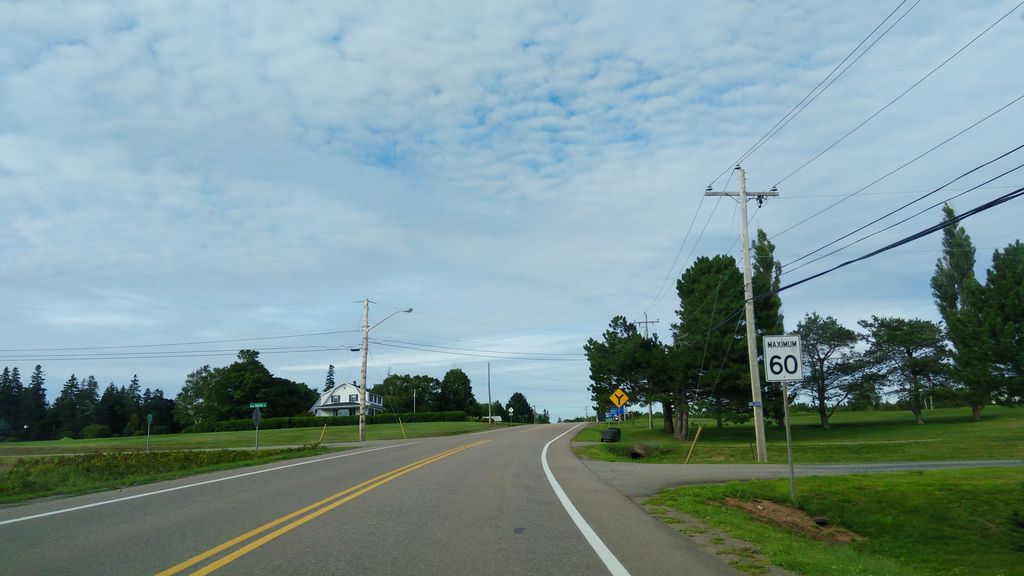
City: charlottetown